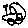
Label: car